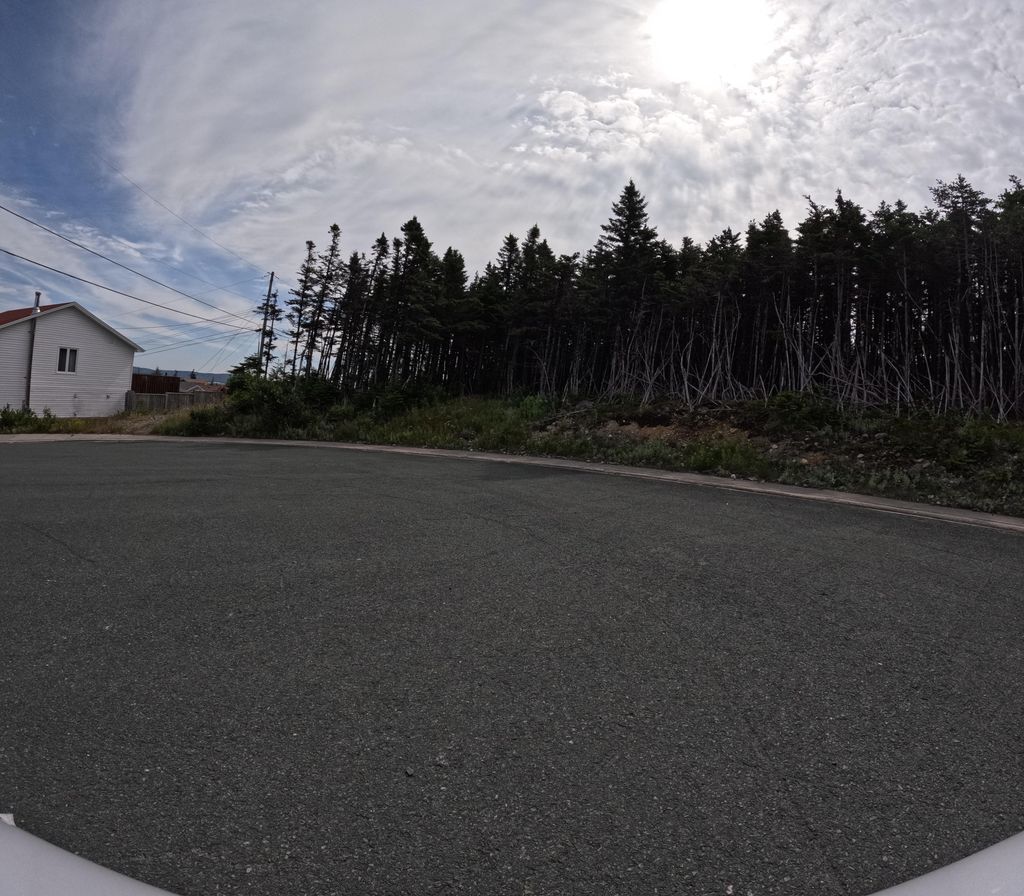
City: st_johns